Interaction volume radius: 5 \u00c5
Interaction volume height: 45 \u00c5
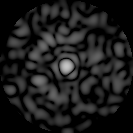
Disorder parameter: 0.841